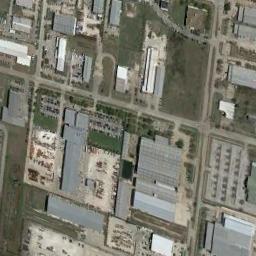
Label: industrial_area